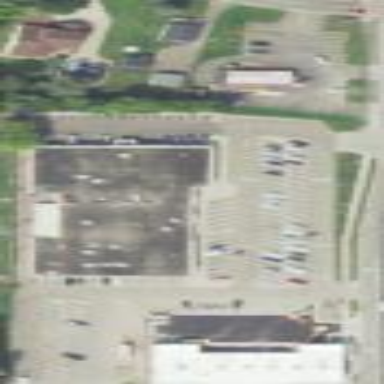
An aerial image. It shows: Retail area.